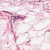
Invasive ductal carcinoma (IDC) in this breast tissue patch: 0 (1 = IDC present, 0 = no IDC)